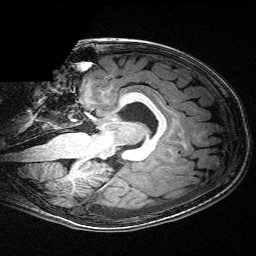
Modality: T1w
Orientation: sagittal
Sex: male